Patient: sex M, age 51
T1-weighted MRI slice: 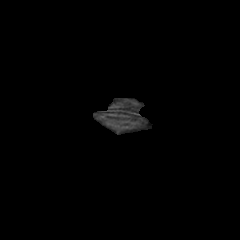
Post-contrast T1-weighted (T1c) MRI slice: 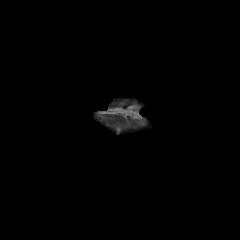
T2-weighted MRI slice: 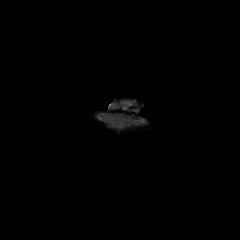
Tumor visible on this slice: no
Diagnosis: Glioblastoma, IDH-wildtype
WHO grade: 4